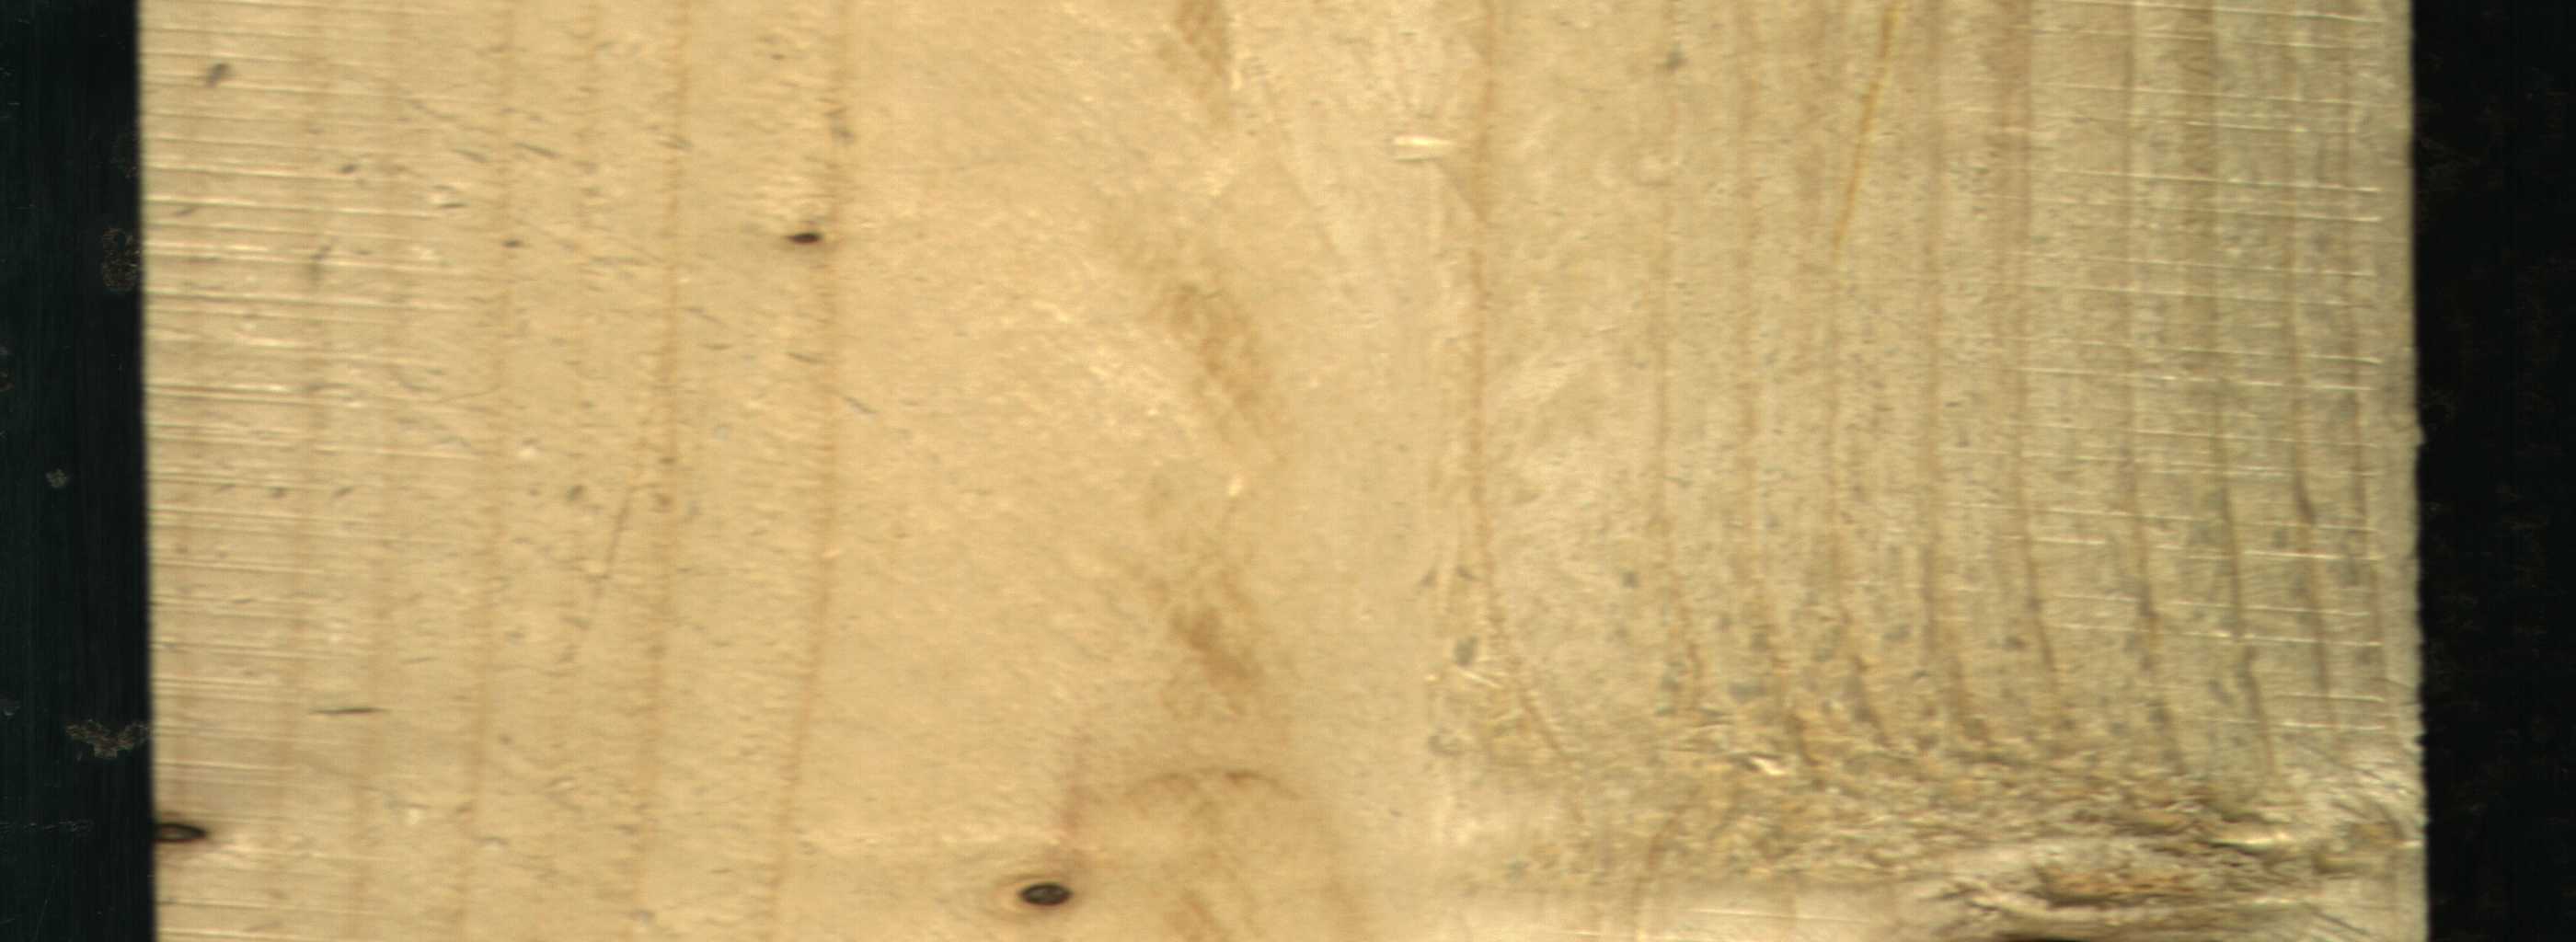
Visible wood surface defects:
resin
Dead_Knot
Dead_Knot
Live_Knot
Live_Knot